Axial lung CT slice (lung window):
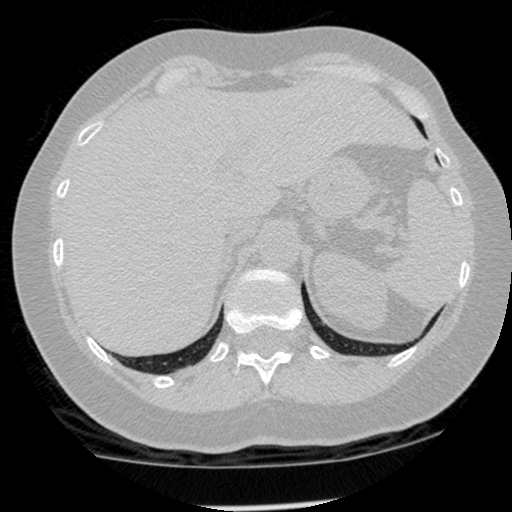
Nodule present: no